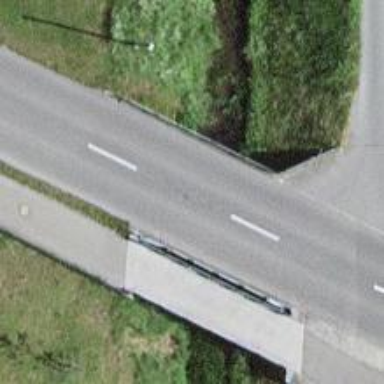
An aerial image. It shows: Tertiary road on bridge with asphalt surface.